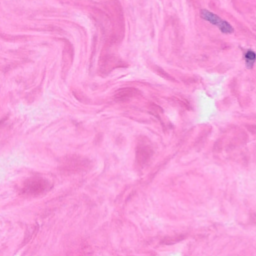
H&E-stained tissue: Breast